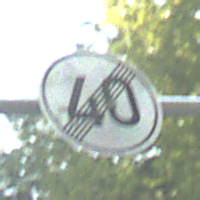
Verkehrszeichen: EndeGeschwindigkeit40
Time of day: MorningAfternoon
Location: Outdoor (Nature)
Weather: Clear
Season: NotSpecified
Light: Natural